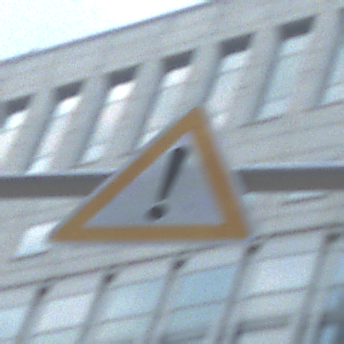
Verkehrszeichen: Gefahrenstelle
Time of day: MorningAfternoon
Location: Outdoor (Urban)
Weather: PartlyCloudy
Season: NotSpecified
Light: Natural